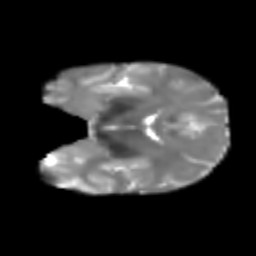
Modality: T2w
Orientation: coronal
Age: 29
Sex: male
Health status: healthy